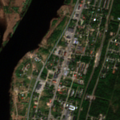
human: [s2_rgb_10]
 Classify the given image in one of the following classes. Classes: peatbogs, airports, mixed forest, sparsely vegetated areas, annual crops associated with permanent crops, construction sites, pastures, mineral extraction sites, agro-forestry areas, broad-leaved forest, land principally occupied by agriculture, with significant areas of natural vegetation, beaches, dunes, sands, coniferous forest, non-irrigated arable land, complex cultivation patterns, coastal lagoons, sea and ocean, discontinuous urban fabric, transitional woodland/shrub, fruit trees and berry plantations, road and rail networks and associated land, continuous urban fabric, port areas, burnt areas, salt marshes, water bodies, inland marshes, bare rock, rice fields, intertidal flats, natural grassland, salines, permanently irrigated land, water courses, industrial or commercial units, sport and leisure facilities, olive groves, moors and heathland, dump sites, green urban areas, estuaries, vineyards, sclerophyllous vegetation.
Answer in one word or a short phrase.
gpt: discontinuous urban fabric, industrial or commercial units, land principally occupied by agriculture, with significant areas of natural vegetation, mixed forest, transitional woodland/shrub, water courses